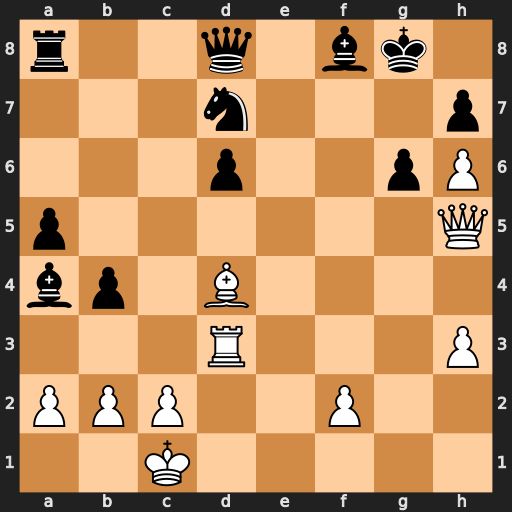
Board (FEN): r2q1bk1/3n3p/3p2pP/p6Q/bp1B4/3R3P/PPP2P2/2K5
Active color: w
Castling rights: -
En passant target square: -
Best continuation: Qd5#